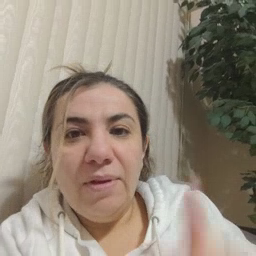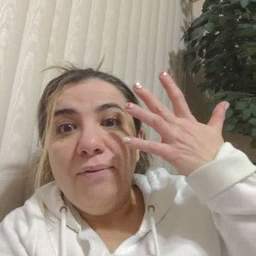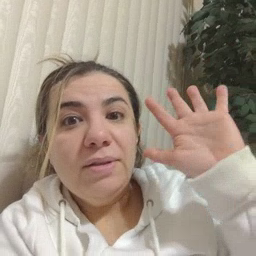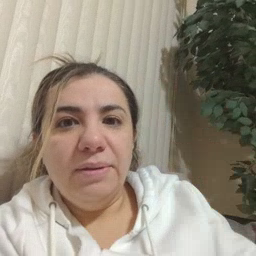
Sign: finish